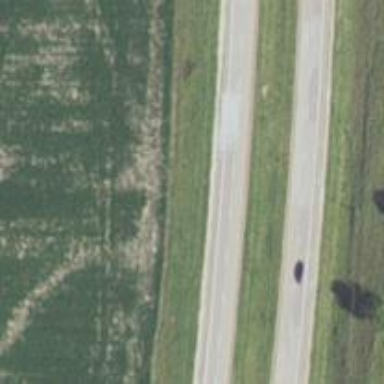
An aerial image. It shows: This image shows trunk highway that functions as expressway.